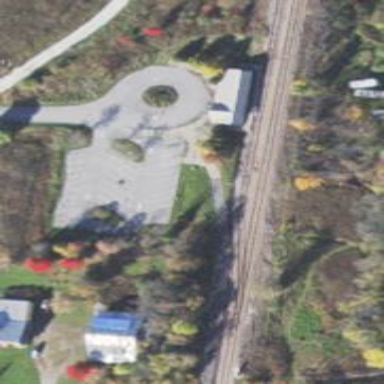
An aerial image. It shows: Railway siding with rails.